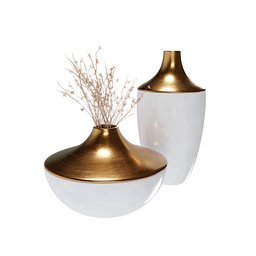
Label: decoration